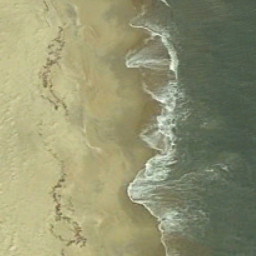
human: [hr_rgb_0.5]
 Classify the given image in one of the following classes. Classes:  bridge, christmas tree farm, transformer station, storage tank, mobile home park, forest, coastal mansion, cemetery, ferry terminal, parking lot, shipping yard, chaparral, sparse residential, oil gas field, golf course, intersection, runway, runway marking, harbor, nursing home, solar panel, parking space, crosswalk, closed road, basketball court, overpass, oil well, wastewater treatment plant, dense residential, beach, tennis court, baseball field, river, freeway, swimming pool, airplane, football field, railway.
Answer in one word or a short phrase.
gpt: beach